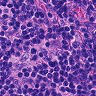
Metastatic tissue present: no